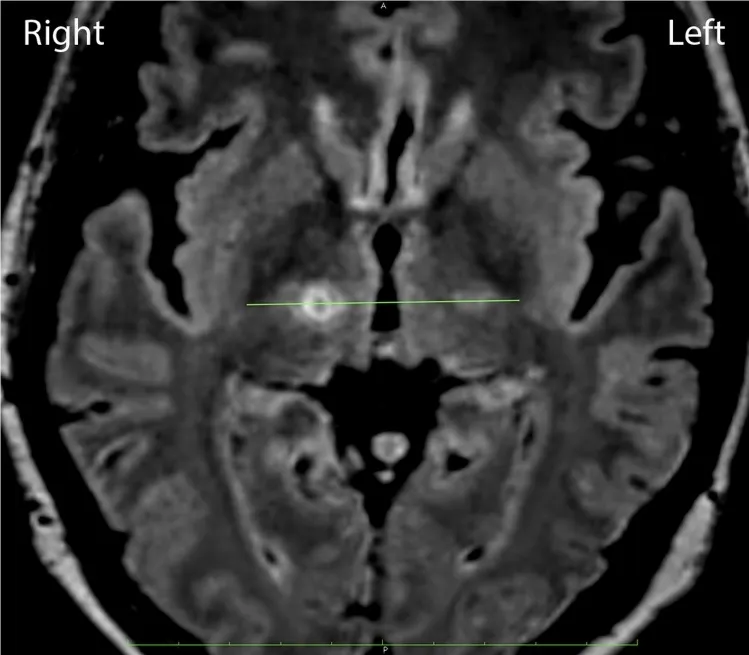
Right-side thalamotomy in the Vim line connecting the posterior tips of both the external globus pallidus in the AC-PC plane, 1.5-mm medial from the cerebrospinal tract border.
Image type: radiology (mri)